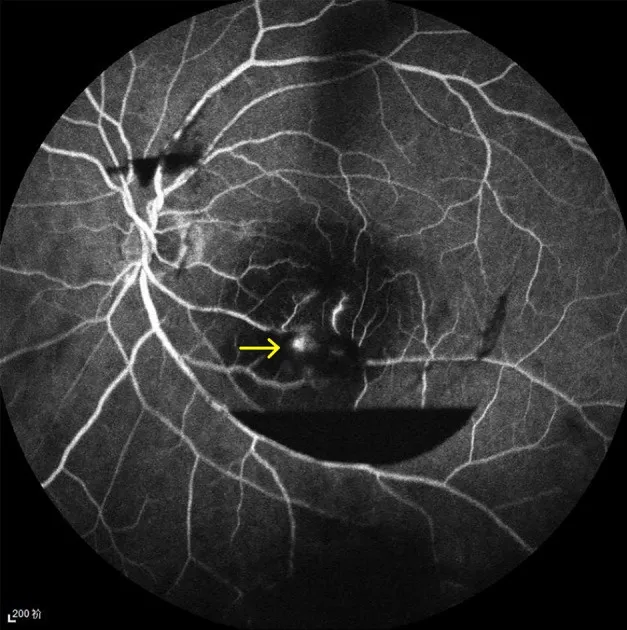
A retinal arterial macroaneurysm with telangiectatic retinal vascular changes in the inferior temporal macular region (yellow arrow shows).
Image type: ophthalmic_imaging (ophthalmic_angiography)